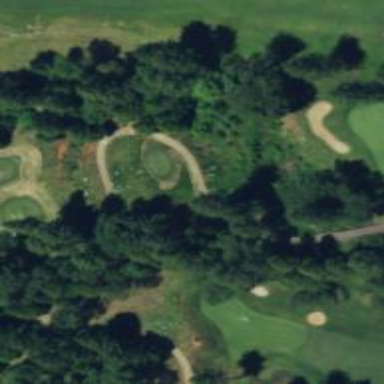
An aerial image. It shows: Path designated for golf carts.